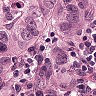
Metastatic tissue present: yes